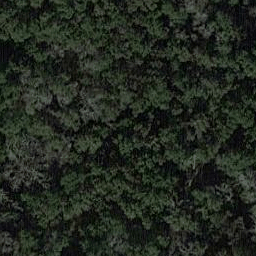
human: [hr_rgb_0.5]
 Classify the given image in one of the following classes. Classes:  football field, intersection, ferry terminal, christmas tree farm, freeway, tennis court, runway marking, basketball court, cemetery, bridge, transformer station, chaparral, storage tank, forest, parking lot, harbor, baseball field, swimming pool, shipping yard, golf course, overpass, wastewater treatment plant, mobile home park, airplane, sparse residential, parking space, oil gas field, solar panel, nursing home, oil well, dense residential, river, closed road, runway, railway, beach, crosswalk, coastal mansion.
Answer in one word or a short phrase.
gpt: forest